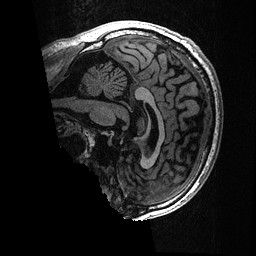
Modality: T1w
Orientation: sagittal
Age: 47
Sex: male
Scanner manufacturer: ge
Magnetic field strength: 3 T
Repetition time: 0.006952 s
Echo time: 0.00292 s